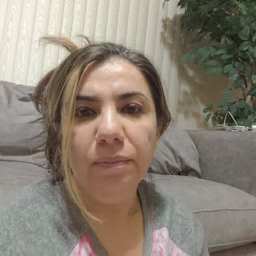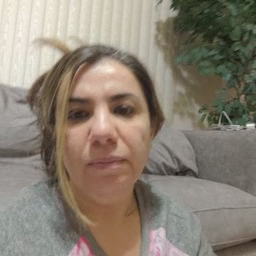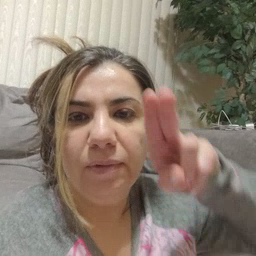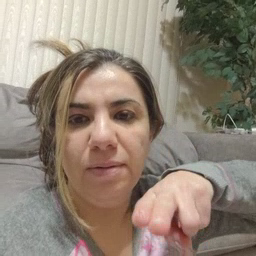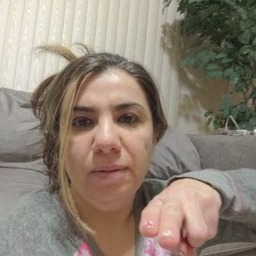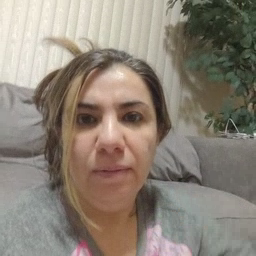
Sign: chair